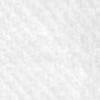
Label: no_change